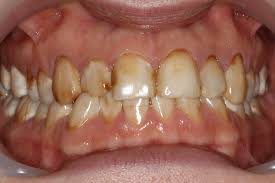
Condition: Tooth Discoloration